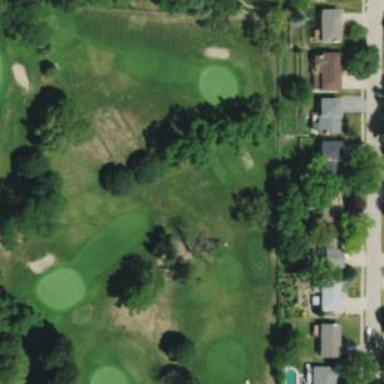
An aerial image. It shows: Well-maintained grass fairway for the sport of golf.